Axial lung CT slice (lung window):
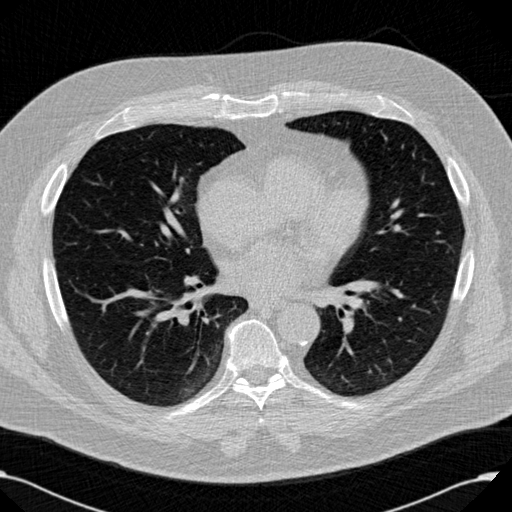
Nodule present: no